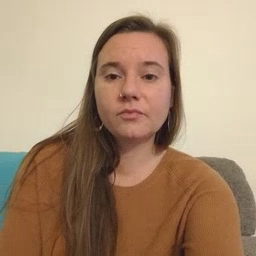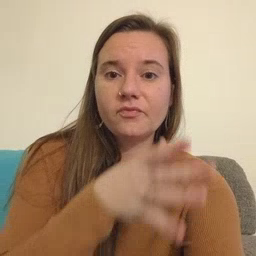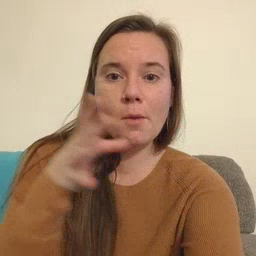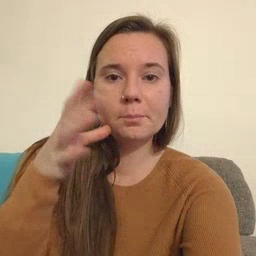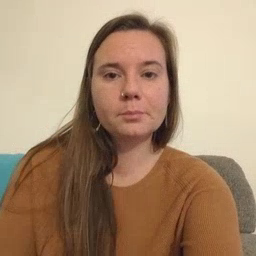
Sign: farm